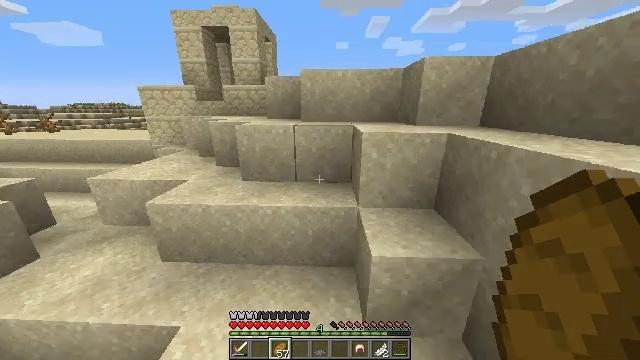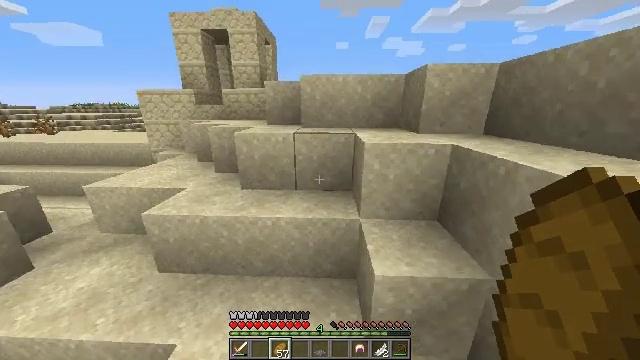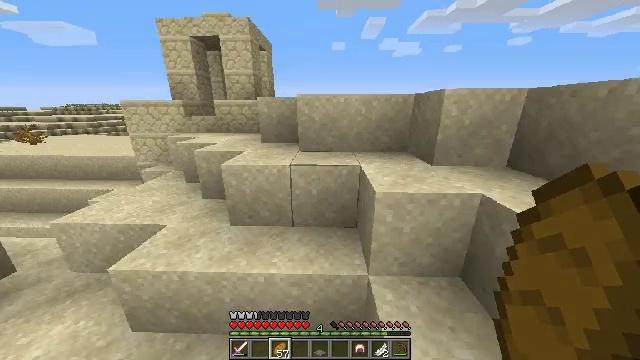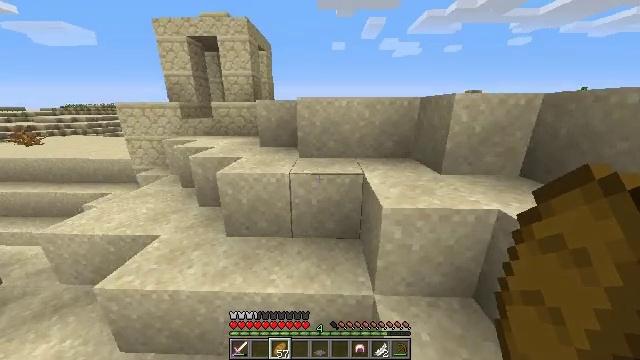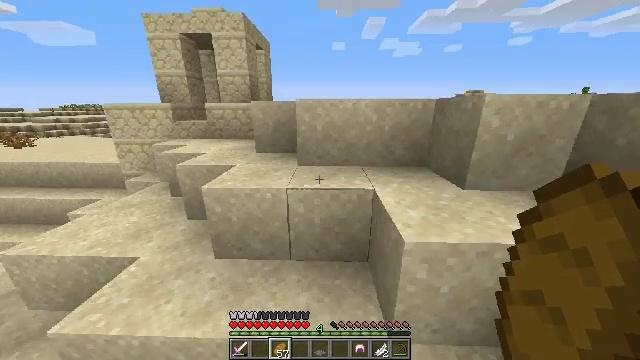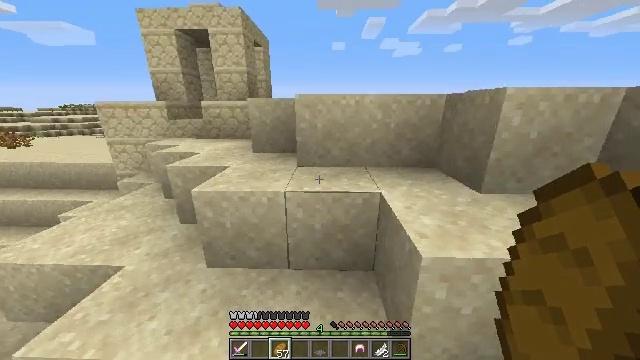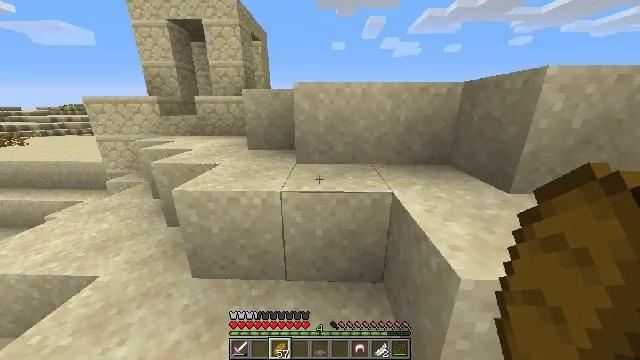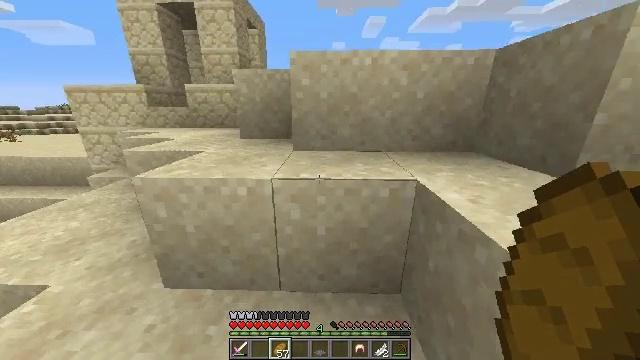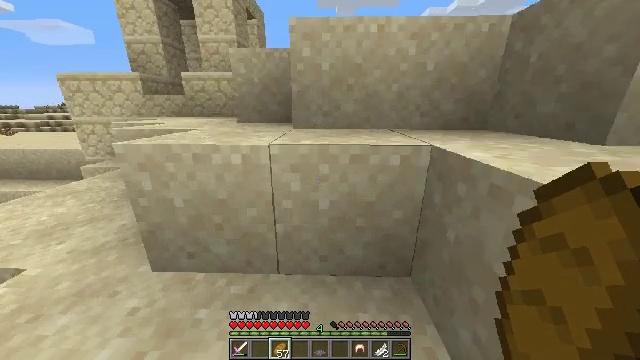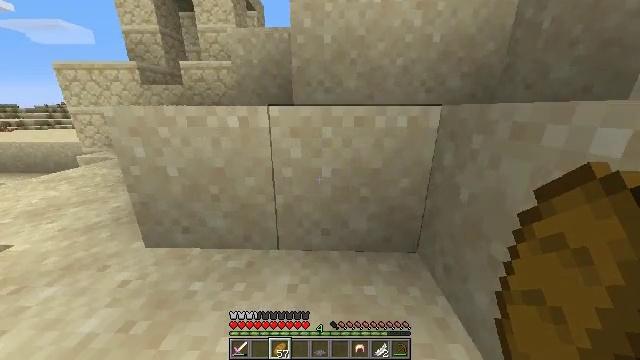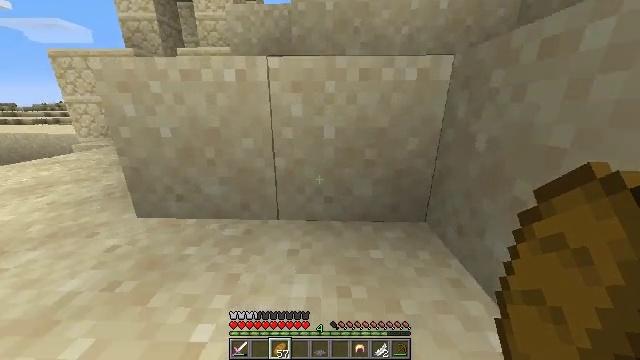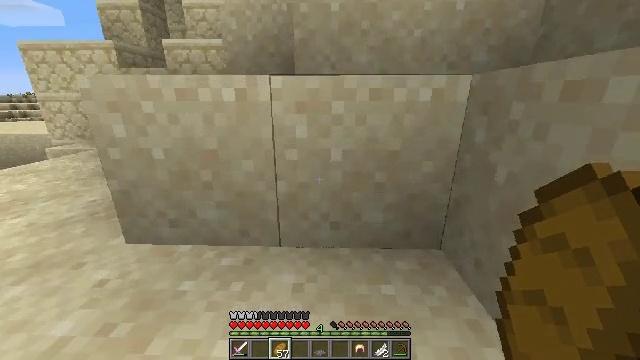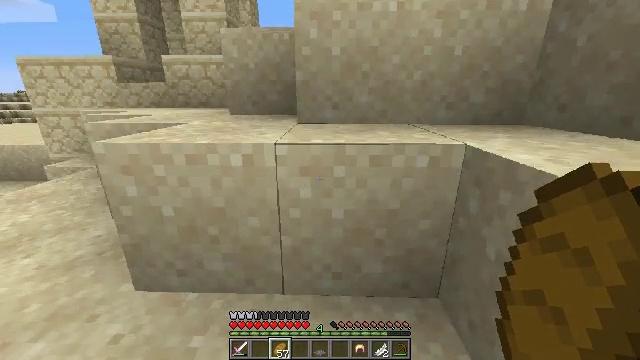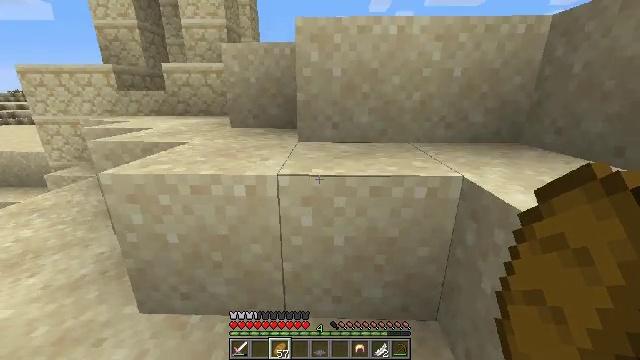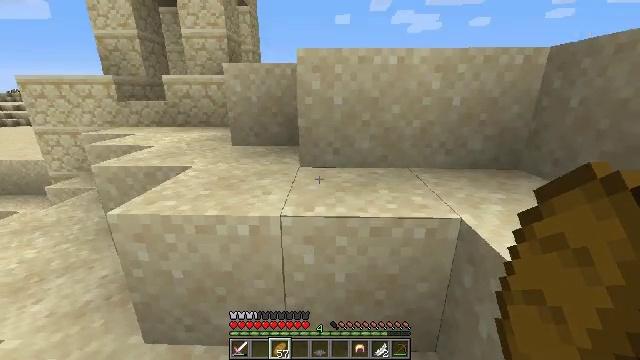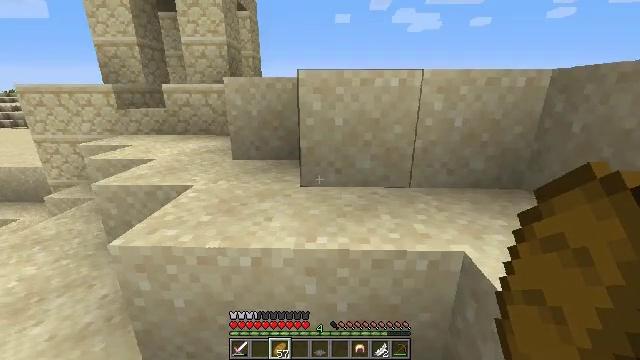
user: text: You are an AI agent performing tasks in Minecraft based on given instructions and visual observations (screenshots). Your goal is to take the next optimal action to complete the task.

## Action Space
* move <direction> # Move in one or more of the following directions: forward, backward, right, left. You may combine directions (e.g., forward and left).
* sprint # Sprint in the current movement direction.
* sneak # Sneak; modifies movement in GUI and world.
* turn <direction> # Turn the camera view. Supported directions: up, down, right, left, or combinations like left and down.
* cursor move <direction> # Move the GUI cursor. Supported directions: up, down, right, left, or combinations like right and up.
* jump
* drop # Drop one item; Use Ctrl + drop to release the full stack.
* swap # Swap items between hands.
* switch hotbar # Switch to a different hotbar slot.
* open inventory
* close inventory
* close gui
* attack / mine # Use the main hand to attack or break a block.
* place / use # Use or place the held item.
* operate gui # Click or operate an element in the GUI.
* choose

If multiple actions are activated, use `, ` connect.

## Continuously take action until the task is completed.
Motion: motion action
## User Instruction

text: Collect the cactus block.
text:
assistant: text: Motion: move forward, jump
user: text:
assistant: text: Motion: move forward, jump
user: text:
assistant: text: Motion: move forward, jump
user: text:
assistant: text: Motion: move forward, jump
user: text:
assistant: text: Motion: move forward, jump
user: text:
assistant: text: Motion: move forward, jump
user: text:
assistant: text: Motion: move forward, jump
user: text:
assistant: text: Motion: move forward, jump
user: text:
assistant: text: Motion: move forward, jump
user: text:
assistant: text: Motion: move forward, jump
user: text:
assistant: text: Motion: move forward, jump
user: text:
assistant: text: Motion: move forward, jump
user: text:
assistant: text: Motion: move forward, jump
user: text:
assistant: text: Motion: move forward, jump
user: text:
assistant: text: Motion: move forward, jump
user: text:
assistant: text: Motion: move forward, jump
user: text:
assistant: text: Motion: move forward, jump
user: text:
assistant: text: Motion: move forward, jump
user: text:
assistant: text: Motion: move forward, jump
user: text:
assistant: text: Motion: move forward, jump
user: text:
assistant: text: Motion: move forward and move right, jump
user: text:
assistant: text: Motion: move forward and move right, jump
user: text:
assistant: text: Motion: move forward and move right, jump
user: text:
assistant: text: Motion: move forward and move right, jump
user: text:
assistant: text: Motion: move forward and move right, jump
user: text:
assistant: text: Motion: move forward and move right, jump
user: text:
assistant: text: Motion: move forward and move right, jump
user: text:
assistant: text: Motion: move forward and move right, jump
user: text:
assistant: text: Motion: move forward and move right, jump
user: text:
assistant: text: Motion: move forward and move right, jump